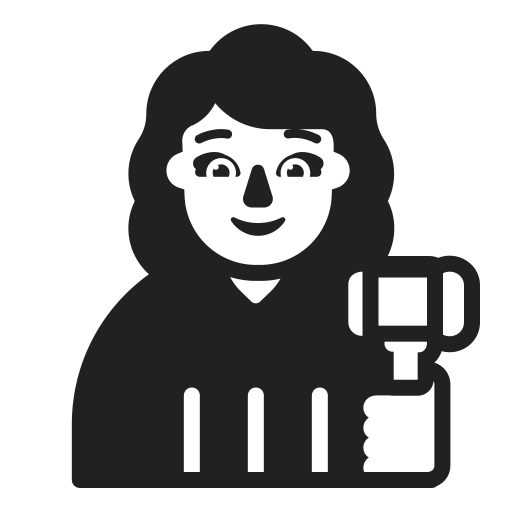
woman judge high contrast default